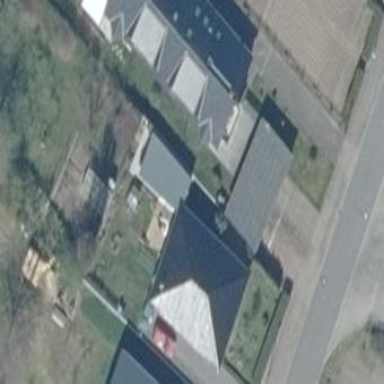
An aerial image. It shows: Building with hipped roof shape.